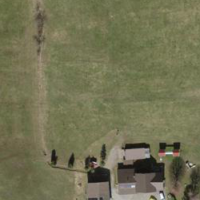
EUNIS habitat code: 24
Species observed at this site:
Parnassia palustris